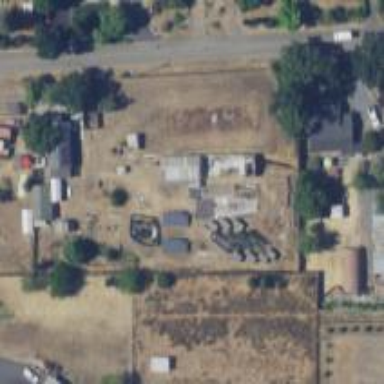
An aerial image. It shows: Generator is pictured.